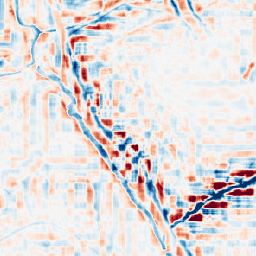
Category: wavelet
Decomposition family: wavelet_reverse_biorthogonal
Decomposition parameters: wavelet: rbio3.5
level: 4
Upsampling method: fft_zeropad
Upsampling parameters: scale: 4
Upsampling scale: 4